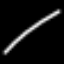
Label: line